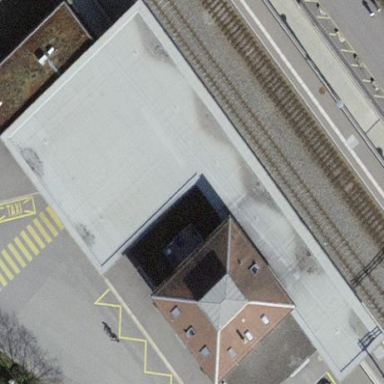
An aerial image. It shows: Roof of train station building.